The image shows the envelope spectrum of a rolling-element bearing's vibration signal, with the characteristic fault frequencies (BPFO outer race, BPFI inner race, BSF ball, FTF cage) marked as reference lines. Based on the visible evidence, which condition applies: normal, inner_race, outer_race, ball?
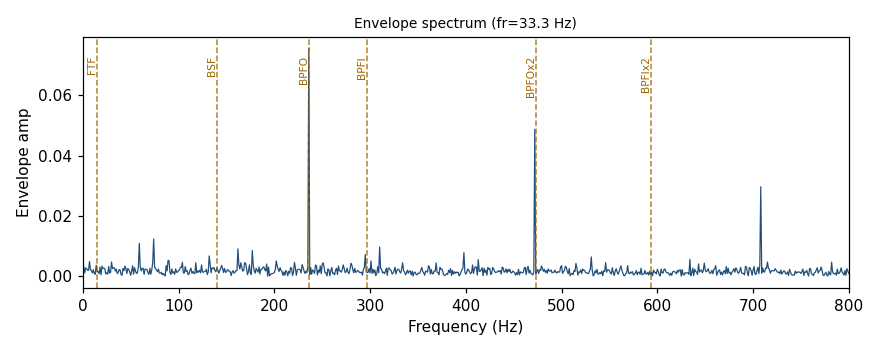
Answer: outer_race